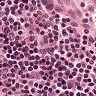
Metastatic tissue present: no